Question: I'm am building a google app engine java based website.
I want to allow in only users who are logged in to google.
I chose Google Accounts API and went according to the instructions.
however when a user is not logged in with google it takes him to this silly log in page where he can chose (!) his google accounts email - not very secure.

What am i doing wrong?
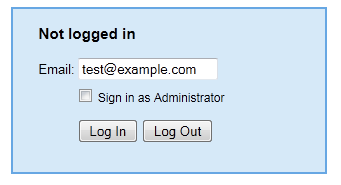
Answer: What you were seeing is the mock login page from 'Appengine sdk' on localhost which serves for testing purpose .. which just emulates google login . Unless until you deploy your application Your application can't use google login. After you deploy you will be taken to google's login page.